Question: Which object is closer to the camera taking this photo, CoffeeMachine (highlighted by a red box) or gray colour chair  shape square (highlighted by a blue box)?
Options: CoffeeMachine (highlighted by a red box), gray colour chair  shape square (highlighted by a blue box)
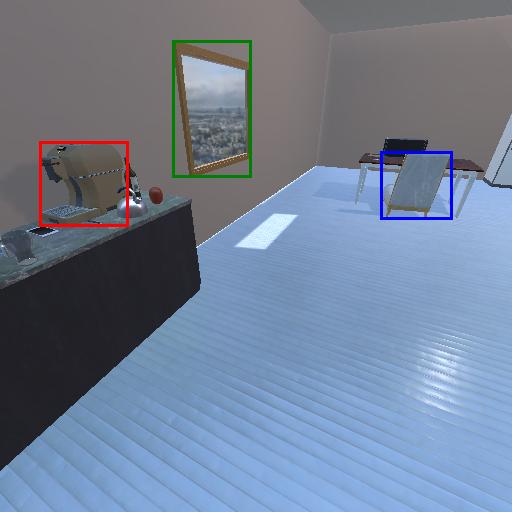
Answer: CoffeeMachine (highlighted by a red box)